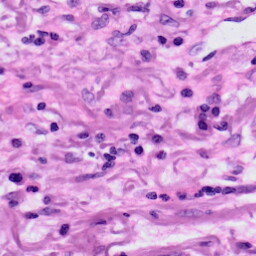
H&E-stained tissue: Skin